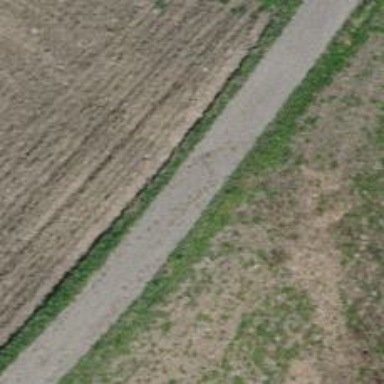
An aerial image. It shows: Asphalt road track with grade1 track quality suitable for agricultural vehicles.